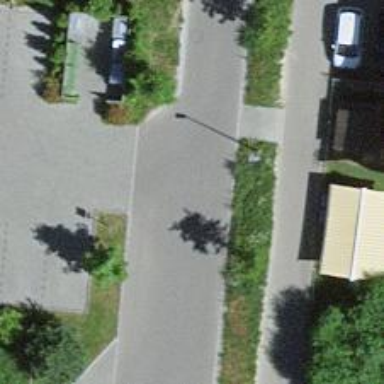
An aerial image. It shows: Parking aisle made of paving stones.